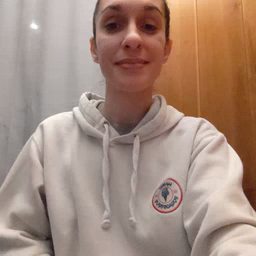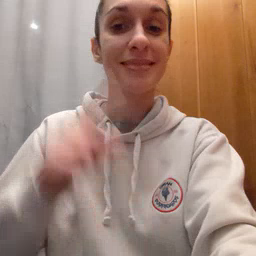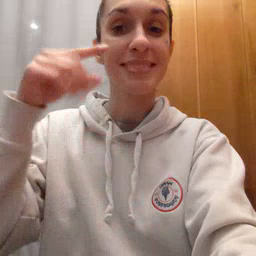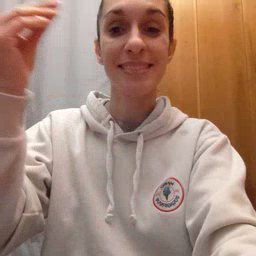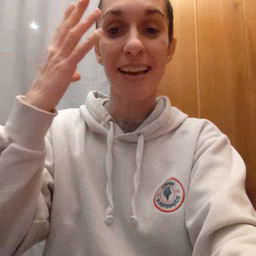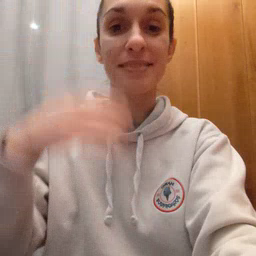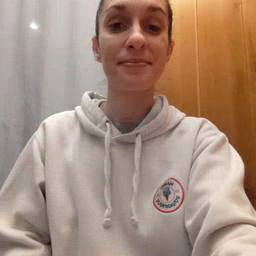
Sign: sun